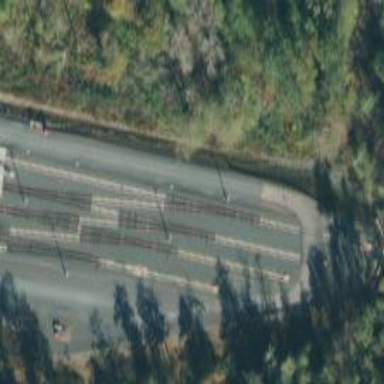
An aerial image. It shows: Rail spur service.